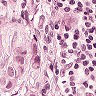
Metastatic tissue present: yes